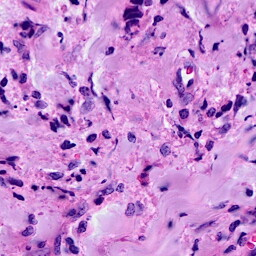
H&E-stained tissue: Breast